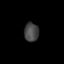
Tissue: skin
Cell type: Epithelial cells
Senescence score: 0.2801
Nuclear area (px): 267
Mean DAPI intensity: 69.831